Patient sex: F
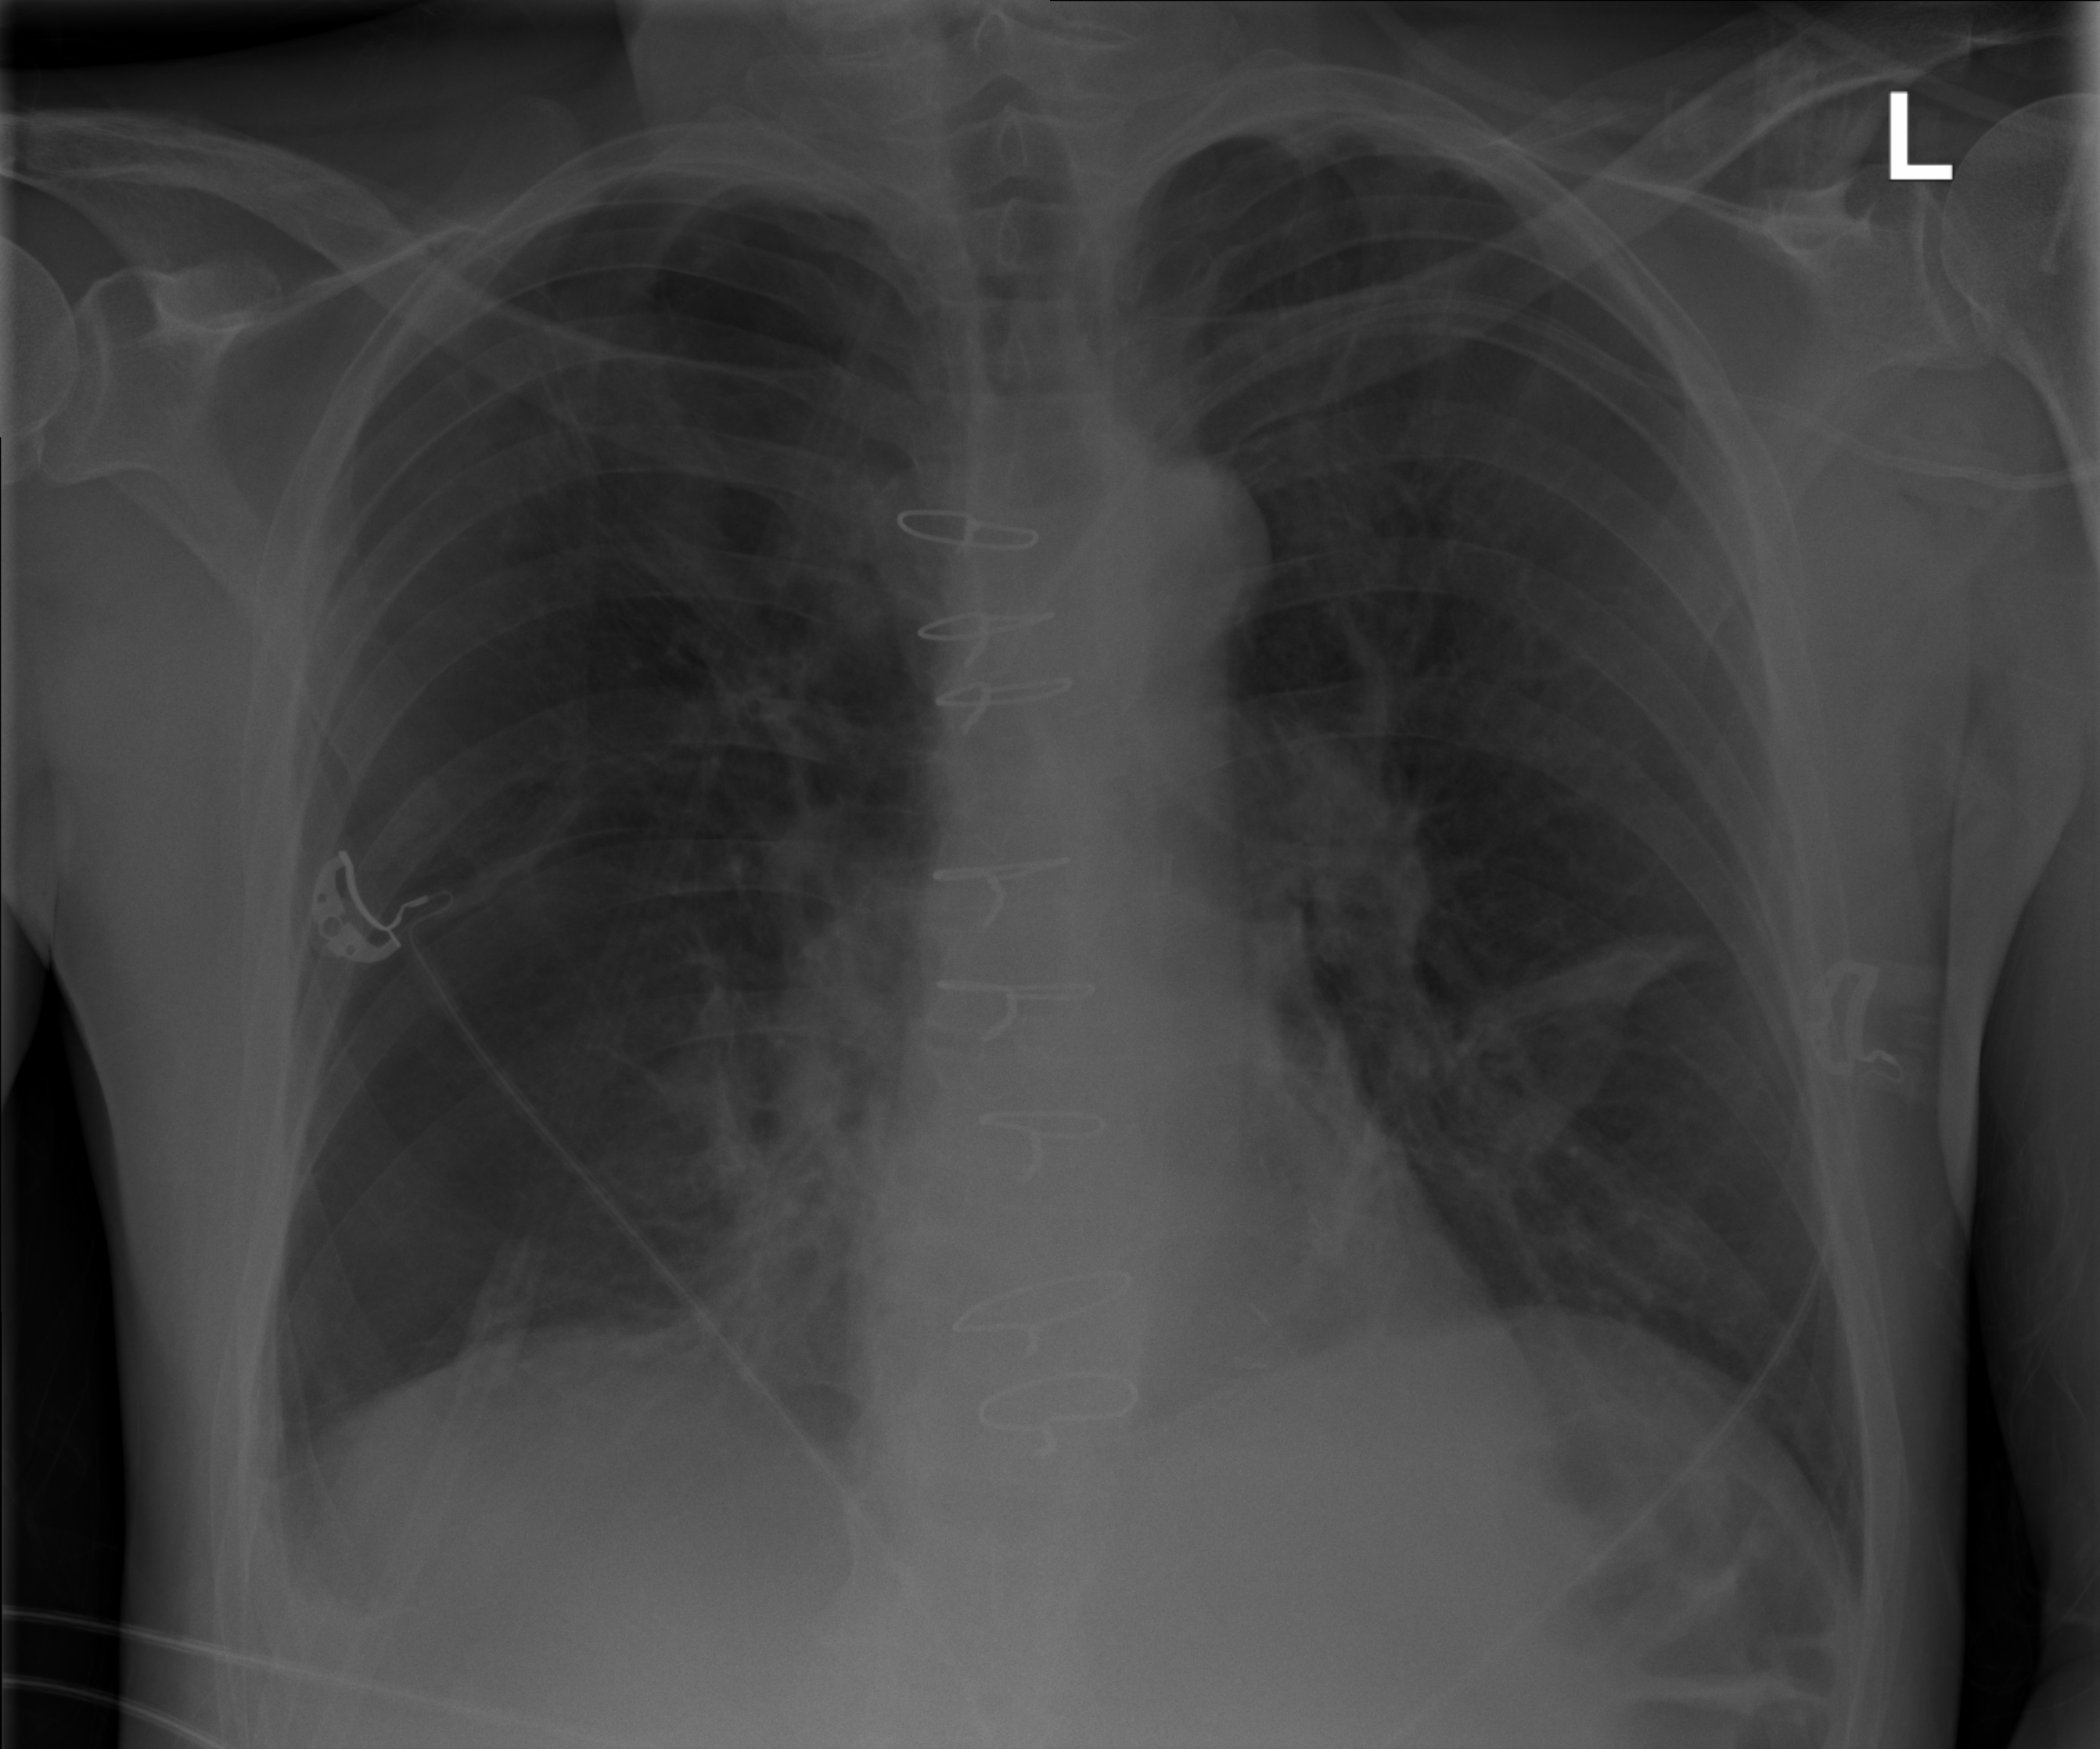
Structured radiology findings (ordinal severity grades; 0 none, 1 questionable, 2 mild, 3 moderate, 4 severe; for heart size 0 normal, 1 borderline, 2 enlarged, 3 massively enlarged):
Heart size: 0
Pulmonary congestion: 0
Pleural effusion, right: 1
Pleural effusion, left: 0
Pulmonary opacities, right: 2
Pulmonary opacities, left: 0
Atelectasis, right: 2
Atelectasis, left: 2